Question: I have a table with so many rows. it's structure is like this code
'''
<table border="1" cellpadding="1" cellspacing="1" style="width: 500px">
<tbody>
<tr>
<td>Name</td>
<td>Criteria</td>
<td>Grade</td>
</tr>
<tr>
<td>Nick</td>
<td>5</td>
<td>5.75</td>
</tr>
<tr>
<td>David</td>
<td>3</td>
<td>11.5</td>
</tr>
</tbody>
</table>
'''

I want if the grade was bigger than criteria, a CSS class named 'good' be assigned to the '<tr>' otherwise the class name be 'bad' (based on one '<th>' the '<tr>' will have a class name).
The runtime result will be like this (pay attention to line 11 and 19):
'''
<table border="1" cellpadding="1" cellspacing="1" style="width: 500px">
<tbody>
<tr>
<td>Name</td>
<td>Criteria</td>
<td>Grade</td>
</tr>
<tr class="good">
<td>Nick</td>
<td>5</td>
<td>5.75</td>
</tr>
<tr class="bad">
<td>David</td>
<td>3</td>
<td>2.5</td>
</tr>
</tbody>
</table>
'''
Note that my intention is to highlight good bad result rows with CSS.
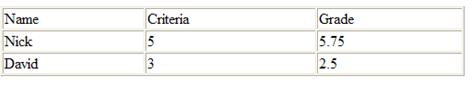
Answer: I'd suggest:
'''
$('tbody tr').each(
function(){
var that = $(this),
criteria = parseInt(that.find('td:eq(1)').text(),10),
grade = parseInt(that.find('td:eq(2)').text(),10),
trClass = grade > criteria ? 'good' : 'notGood';
that.addClass(trClass);
});
'''
<URL>.
Note the 'tbody' in the selector, to prevent this applying to the first row, I moved that row into a 'thead' element, since it to be a header for the table.
Note that, in the above, the 'each()' is, strictly speaking, unnecessary as 'addClass()' could be used with a function:
'''
$('tbody tr').addClass(function() {
var that = $(this),
criteria = parseInt(that.find('td:eq(1)').text(), 10),
grade = parseInt(that.find('td:eq(2)').text(), 10);
return grade > criteria ? 'good' : 'notGood';
});
'''
<URL>.
---
to address the fact that I'd used 'parseInt()', instead of 'parseFloat()' to handle the conversion of text to number:
'''
$('tbody tr').addClass(function() {
var that = $(this),
criteria = parseFloat(that.find('td:eq(1)').text()),
grade = parseFloat(that.find('td:eq(2)').text());
return grade > criteria ? 'good' : 'notGood';
});
'''
<URL>.